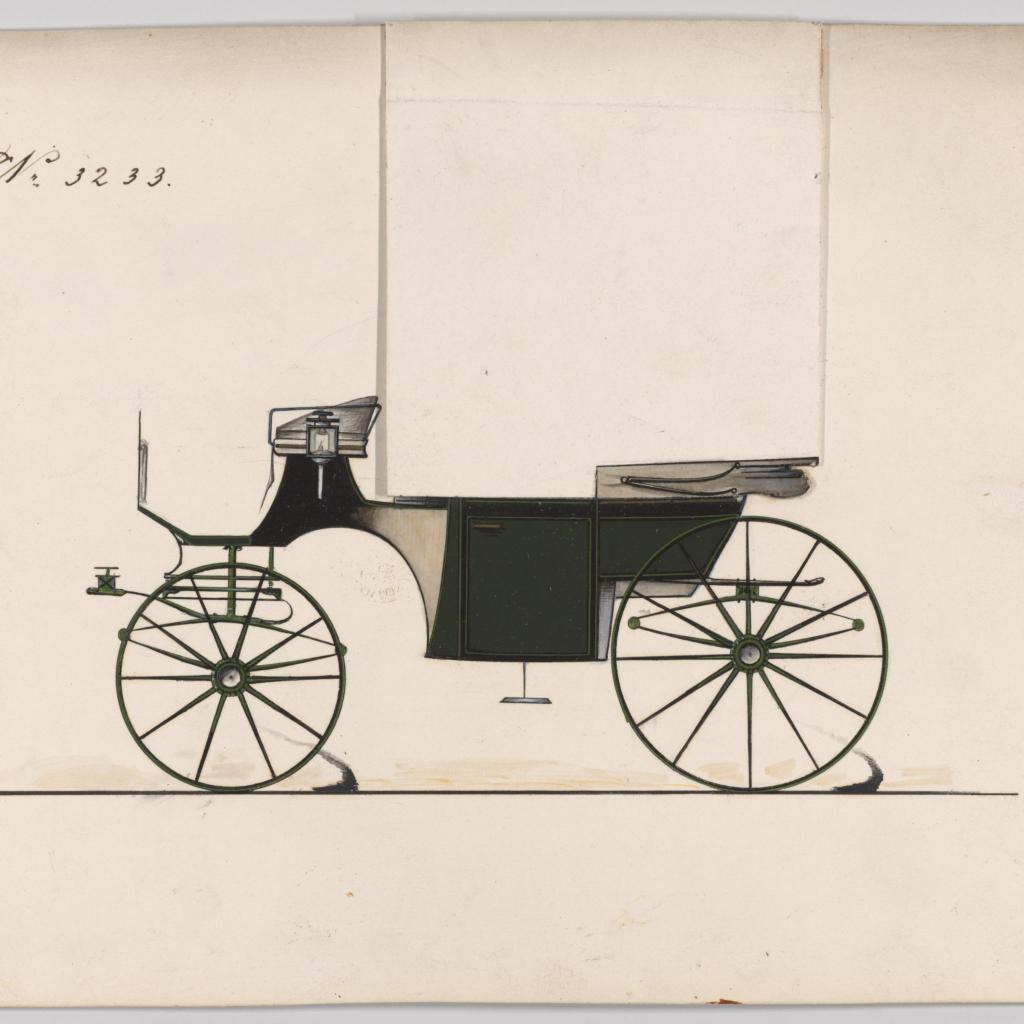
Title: Design for Landaulet, no. 3233
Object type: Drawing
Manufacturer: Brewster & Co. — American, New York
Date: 1876
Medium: Pen and black ink,watercolor and gouache with gum arabic
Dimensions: Sheet: 6 7/16 x 9 1/16 in. (16.4 x 23 cm)
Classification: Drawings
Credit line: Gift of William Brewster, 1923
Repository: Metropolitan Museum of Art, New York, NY